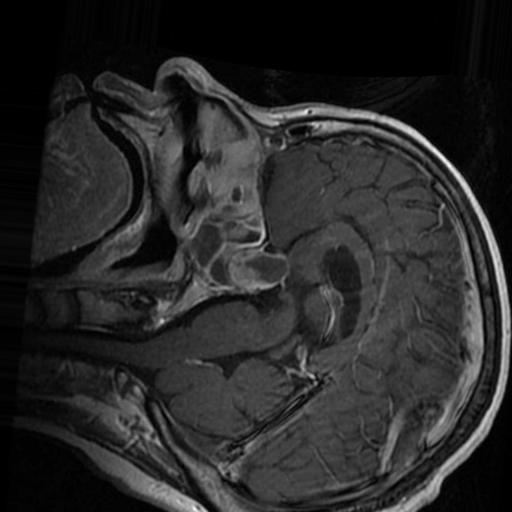
Label: brain_tumor